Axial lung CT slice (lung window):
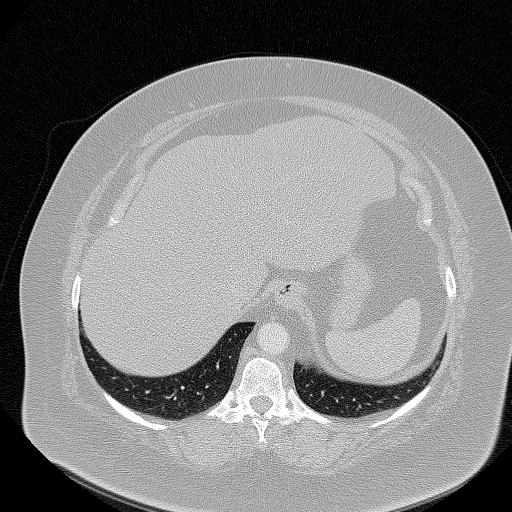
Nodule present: no